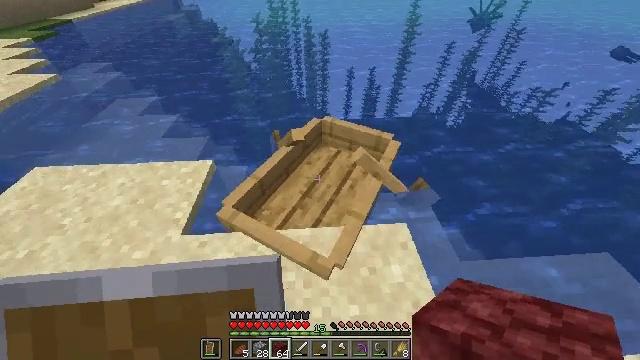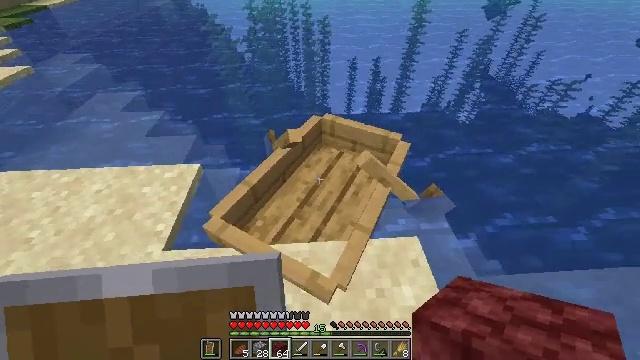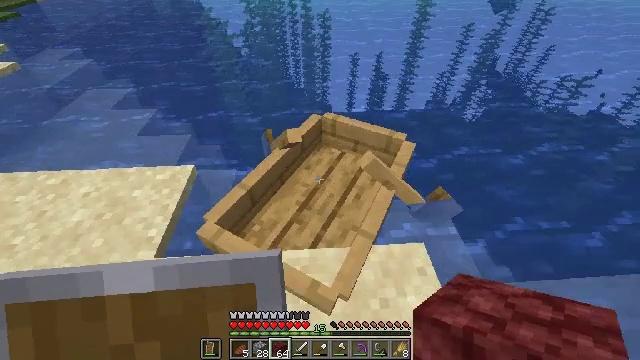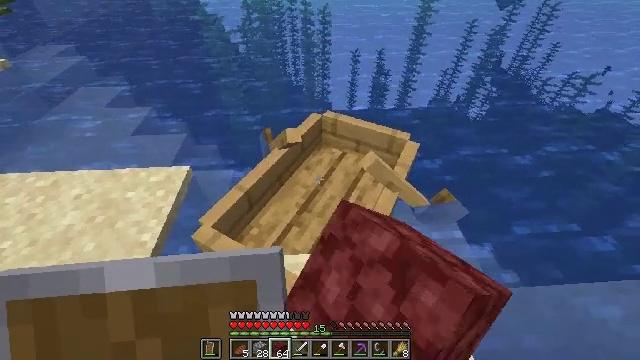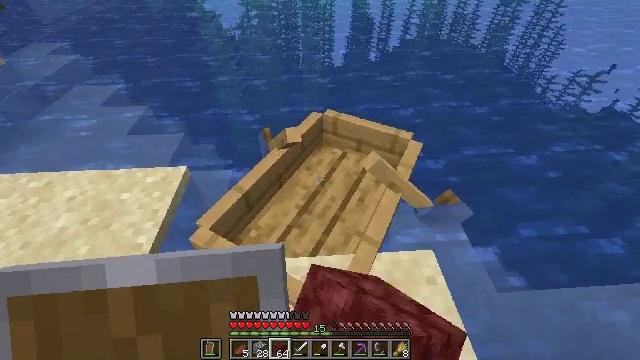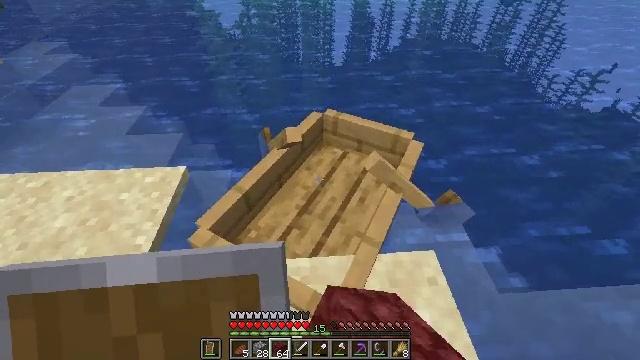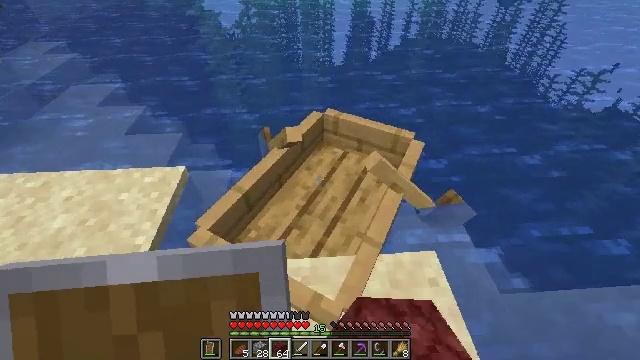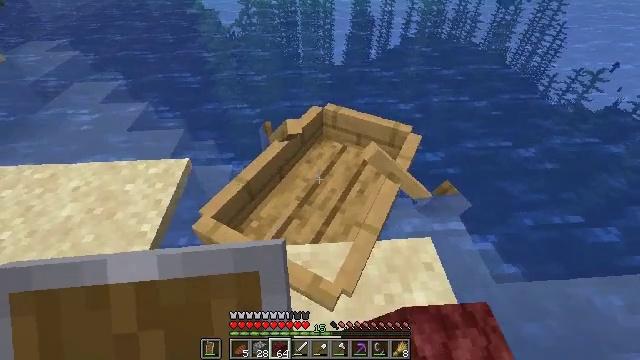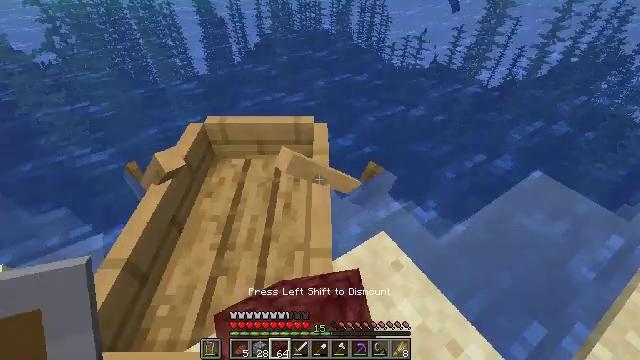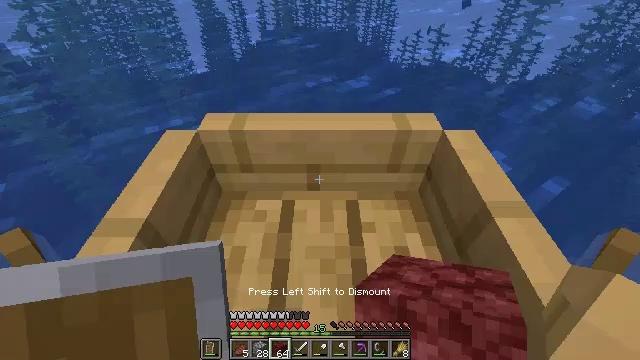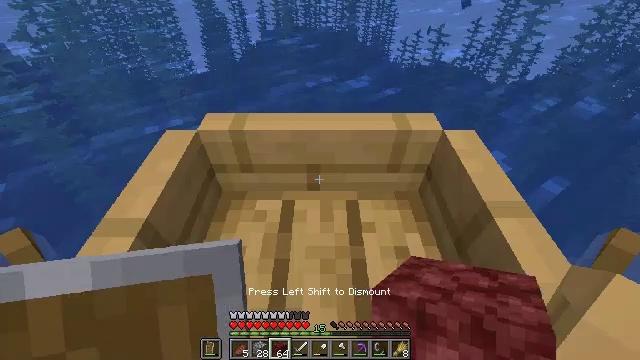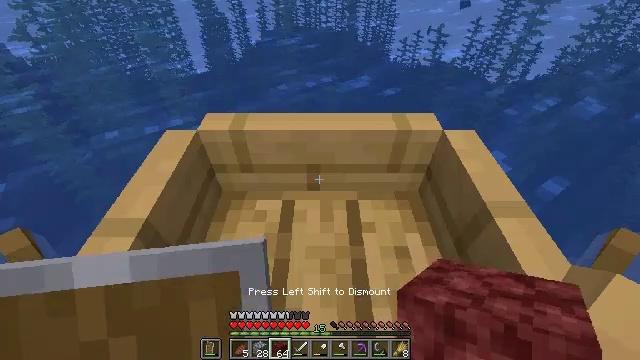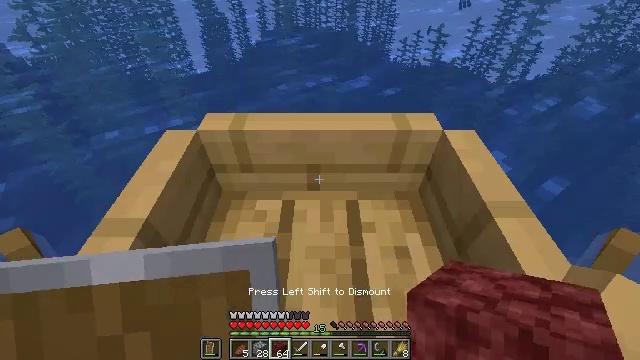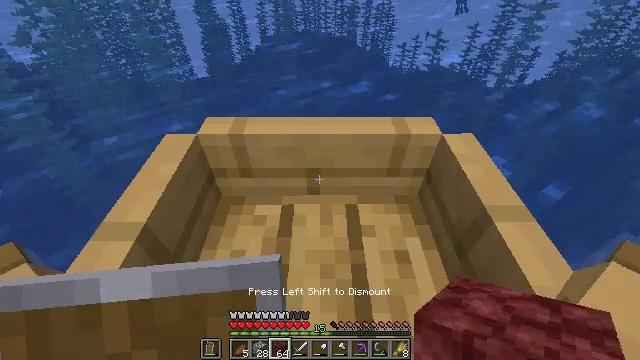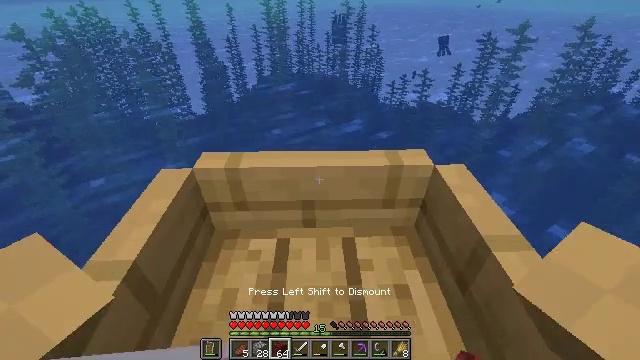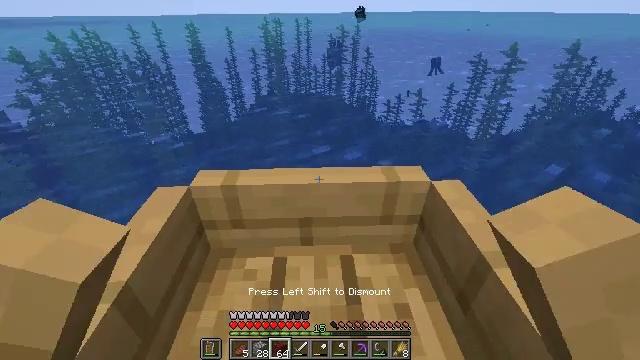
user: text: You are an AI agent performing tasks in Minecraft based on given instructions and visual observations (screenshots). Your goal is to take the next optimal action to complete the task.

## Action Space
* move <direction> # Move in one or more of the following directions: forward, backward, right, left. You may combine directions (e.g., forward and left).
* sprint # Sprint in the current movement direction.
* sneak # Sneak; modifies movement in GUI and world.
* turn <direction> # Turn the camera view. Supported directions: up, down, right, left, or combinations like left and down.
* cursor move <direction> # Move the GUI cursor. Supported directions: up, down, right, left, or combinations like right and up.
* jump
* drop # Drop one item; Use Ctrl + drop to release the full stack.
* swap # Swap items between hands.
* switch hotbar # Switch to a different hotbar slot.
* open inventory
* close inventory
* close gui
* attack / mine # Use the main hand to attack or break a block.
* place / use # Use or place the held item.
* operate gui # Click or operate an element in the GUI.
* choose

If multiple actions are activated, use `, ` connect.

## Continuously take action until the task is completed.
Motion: motion action
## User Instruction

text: craft item air
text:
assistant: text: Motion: no_op
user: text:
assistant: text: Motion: use / place
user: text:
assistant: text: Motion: use / place
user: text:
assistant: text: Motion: use / place
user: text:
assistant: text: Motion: no_op
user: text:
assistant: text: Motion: no_op
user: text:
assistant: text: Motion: no_op
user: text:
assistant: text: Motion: no_op
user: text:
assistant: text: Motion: no_op
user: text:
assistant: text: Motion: no_op
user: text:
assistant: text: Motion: no_op
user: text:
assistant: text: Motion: move forward
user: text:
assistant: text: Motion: move forward
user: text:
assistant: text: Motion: move forward, turn right and up
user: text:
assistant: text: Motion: move forward, turn up
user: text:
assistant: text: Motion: move forward, turn up
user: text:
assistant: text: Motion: move forward, turn up
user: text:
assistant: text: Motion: move forward, turn up
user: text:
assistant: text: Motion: move forward, turn up
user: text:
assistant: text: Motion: move forward, turn up
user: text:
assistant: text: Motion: move forward, turn up
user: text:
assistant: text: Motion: move forward
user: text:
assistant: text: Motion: move forward
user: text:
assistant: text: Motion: move forward
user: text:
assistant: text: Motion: move forward
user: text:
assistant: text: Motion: move forward and move left
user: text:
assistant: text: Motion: move forward and move left
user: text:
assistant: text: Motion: move forward and move left
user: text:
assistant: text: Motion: move forward
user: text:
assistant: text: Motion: move forward